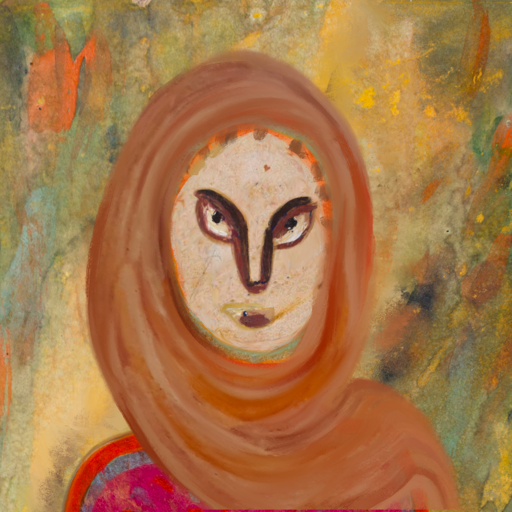
Background: Comrade, Head And Neck Front: Rupkatha, Face Front: After_Raid, Bust: Sisters, Hair Front: Sisters, Head Accessory: Pious_Lady_Scarf, Second Necklace: Blank, Necklace: Blank, Baby: Blank